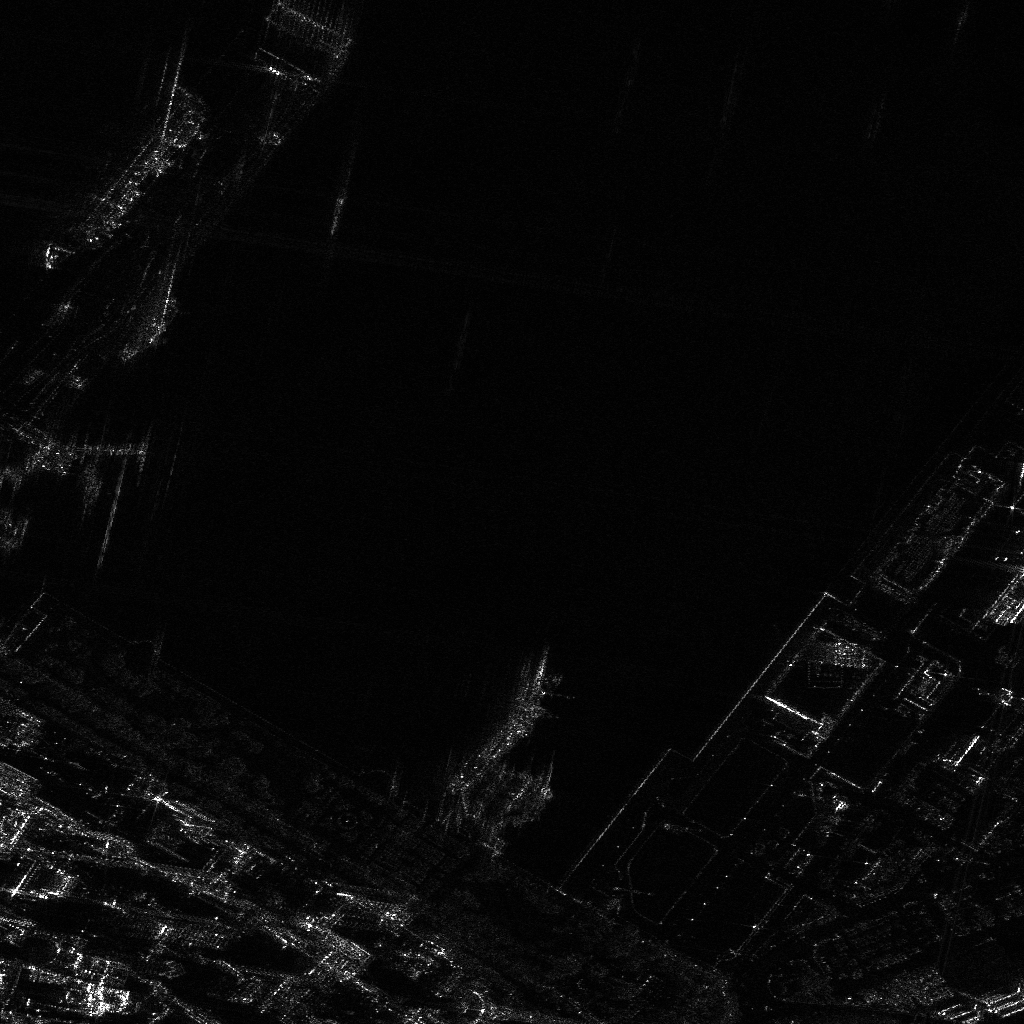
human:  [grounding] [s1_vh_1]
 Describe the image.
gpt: In the satellite image, there is  <ref>1 medium ore-oil </ref> <box>[[10, 5, 14, 29, 40]]</box> located at top left,  <ref>1 large container </ref> <box>[[12, 27, 15, 36, 39]]</box> located at left,  <ref>1 medium ore-oil </ref> <box>[[45, 62, 49, 82, 33]]</box> located at bottom,  <ref>1 medium container </ref> <box>[[48, 74, 49, 83, 33]]</box> located at bottom,  <ref>1 large container </ref> <box>[[50, 74, 52, 85, 35]]</box> located at bottom,  <ref>1 medium container </ref> <box>[[98, 96, 99, 100, 72]]</box> located at bottom right.